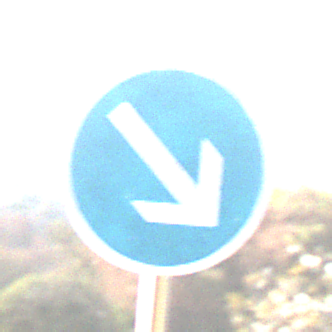
Verkehrszeichen: VorgeschriebeneVorbeifahrtRechts
Umgebung: Outdoor, Nature
Tageszeit: SunriseSunset
Wetter: Clear
Licht: Natural
Jahreszeit: NotSpecified
Kontrast: HighContrast